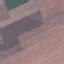
Land use / land cover class: AnnualCrop